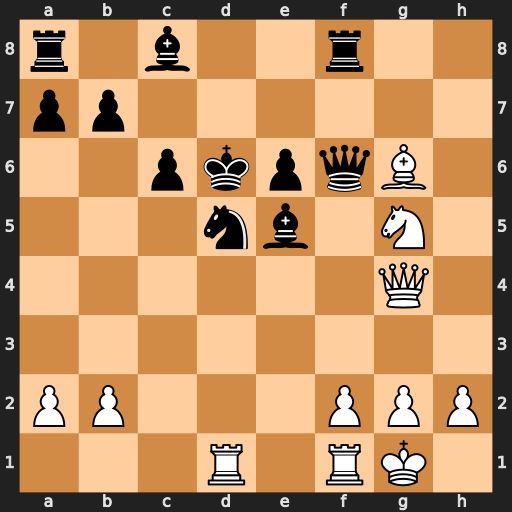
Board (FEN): r1b2r2/pp6/2pkpqB1/3nb1N1/6Q1/8/PP3PPP/3R1RK1
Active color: w
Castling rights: -
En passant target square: -
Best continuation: Ne4+ Kc7 Nxf6